Question: I have two big parts of the application. Main part that works on domain.com and another one on admin.domain.com. Both are connected to one database, because I need the same data for both of them.
domain.com - localhost:3001 and admin.domain.com - localhost:3002 . Nginx in front for reverse proxy.
Everything works fine, but when data is changing by admin.domain.com application, I have a big delay while this data is updating on domain.com
As I understand, I need to enable mongo oplog? Is that right? And how to do this?
upd: Also I don't have such a long delay when two users connected to one meteor instance, in that case meteor reactivity works fine, and data updates for two users very quickly. I mean, the problem is in the frequency with which meteor polls database about any changes.

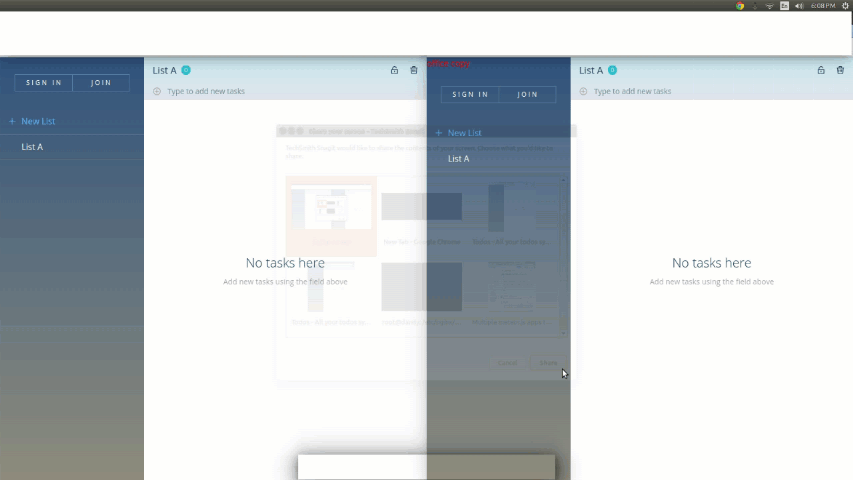
Answer: This is happening because Meteor is pulling the database each 10 seconds, with OPLOG this is almost instant. Even with OPLOG you can experience slow updates because you depend on the Mongoldb cpu in some scenarios such as aggregations.
If you're using pass the URL to the Mongodb OOLOG server:
'export MONGO_OPLOG_URL=mongodb://localhost:$MONGO_PORT/local'